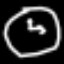
Label: clock